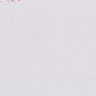
Metastatic tissue present: no